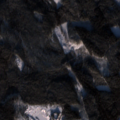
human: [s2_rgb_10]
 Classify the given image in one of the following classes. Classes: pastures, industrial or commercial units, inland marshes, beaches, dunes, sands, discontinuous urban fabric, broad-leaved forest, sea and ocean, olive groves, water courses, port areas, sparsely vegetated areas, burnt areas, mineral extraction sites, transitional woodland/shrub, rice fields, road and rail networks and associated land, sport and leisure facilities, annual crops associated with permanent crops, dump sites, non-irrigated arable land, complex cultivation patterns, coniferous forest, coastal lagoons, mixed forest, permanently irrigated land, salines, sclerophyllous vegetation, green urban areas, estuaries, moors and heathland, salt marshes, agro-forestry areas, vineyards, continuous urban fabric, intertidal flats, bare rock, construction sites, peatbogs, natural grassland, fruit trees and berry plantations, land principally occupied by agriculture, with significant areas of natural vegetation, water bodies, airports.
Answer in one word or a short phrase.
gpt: coniferous forest